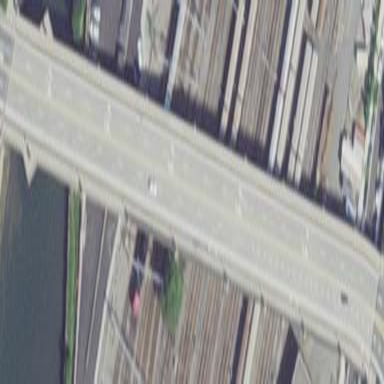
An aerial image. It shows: Bridge that is man-made.